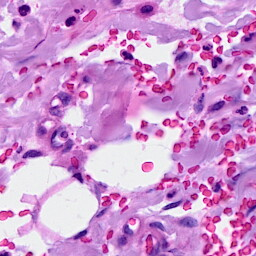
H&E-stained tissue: Breast